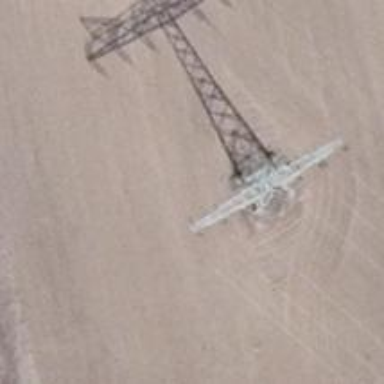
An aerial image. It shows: Power line is depicted.